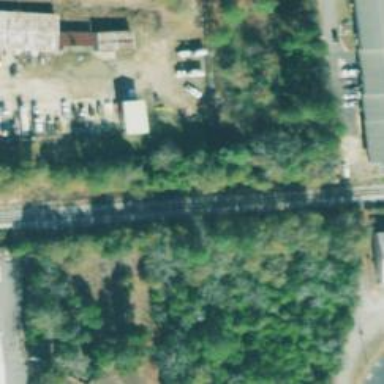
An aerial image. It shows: Abandoned railway spur.